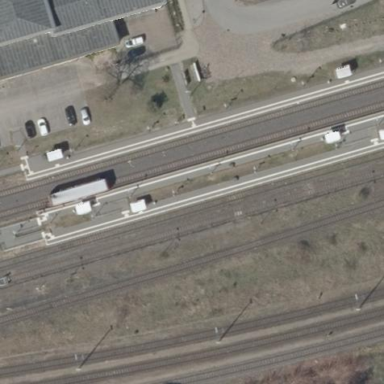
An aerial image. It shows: Platform for public transport with shelter. The platform is for railway use.